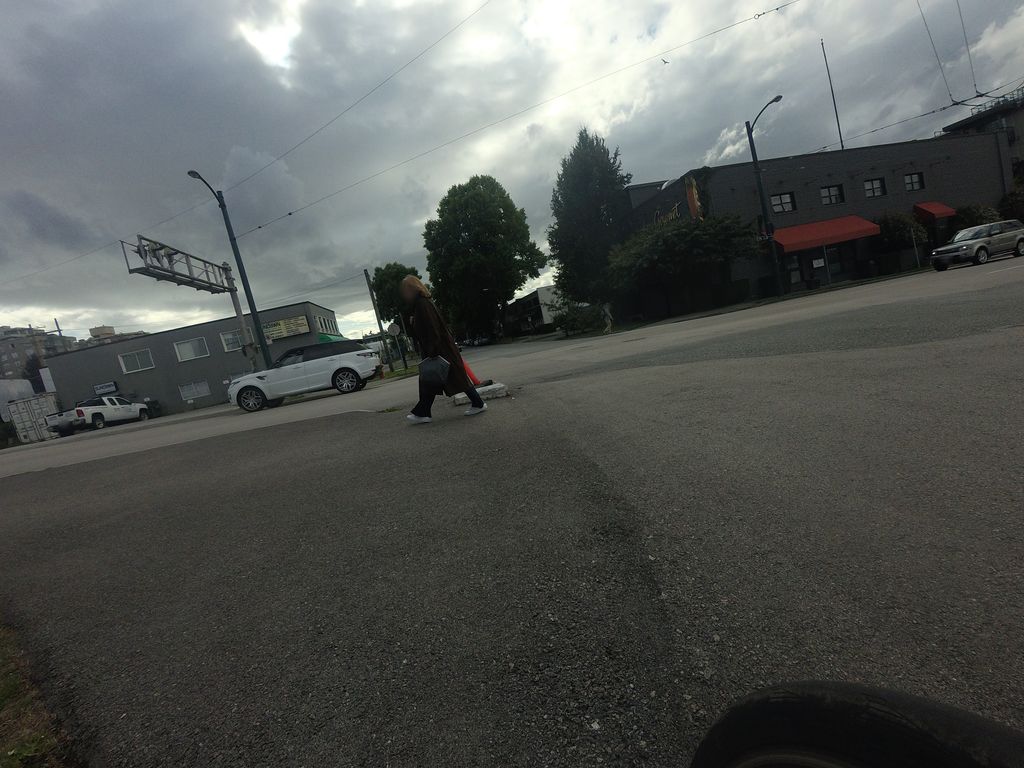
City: vancouver